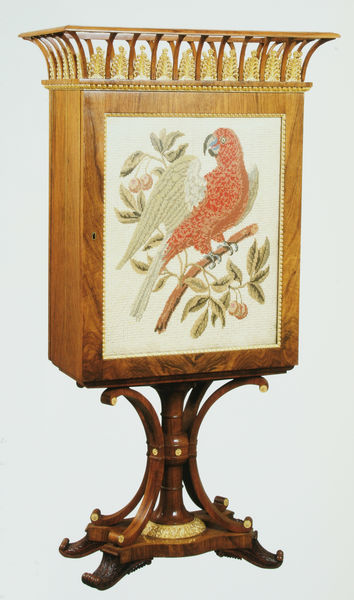
Titel: Jardinière in Schrankform
Künstler: Heinrich Gambs
Standort: St. Petersburg
Institution: Schloss Pawlowsk
Schlagwörter: blätter, flügel, fuß, vogel, weiß, grün, ocker, sitzen, äste, braun, geschwungen, hell, holz, lampe, licht, tisch, blüten, rot, schloss, tier, malerei, ornament, federn, gefieder, rahmen, bild, möbel, ast, strauch, vögel, zweige, gold, stehend, blatt, rosa, früchte, vase, füße, seitlich, schrank, schnabel, schmal, dekor, verzierung, gestell, tor, foto, fotografie, photographie, kirschen, gefäß, motiv, zweig, beeren, deko, seite, hässlich, krallen, kachel, einlegearbeit, intarsien, schnitzerei, kasten, photo, china, biedermeier, maserung, knospen, antik, rechteckig, mobiliar, ständer, schlüssel, beschlag, beere, ähren, schränkchen, ara, papagei, filigran, furnier, möbelstück, dekorativ, kästchen, behälter, dreifuß, kirschbaum, kirsche, teak, bugholz, geschnitzt, mahagonni, schlüsselloch, kakadu, elfenbein, holzmöbel, schnitzkunst, schreinwerk, emaille, schanbel, gewirtelt, blumengefäß, dreibeine, kleinmöbel, mööbelstück, papagai, teakholz, vierfuss, aufbewahren, jugendstie, fl+gel